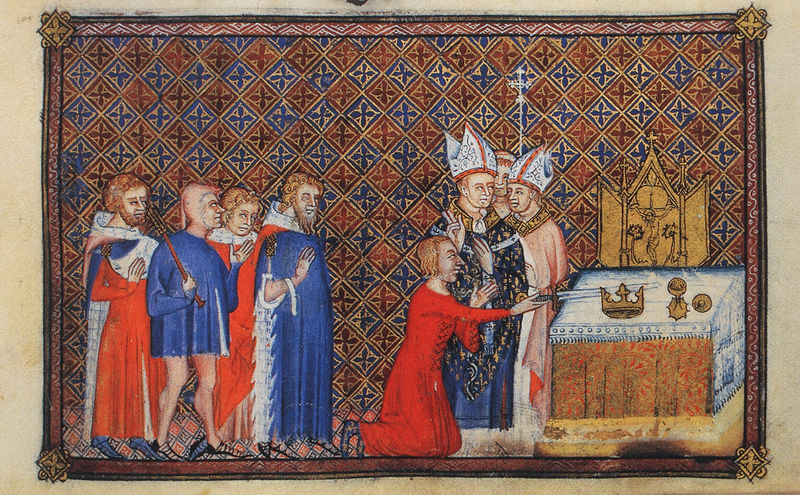
Titel: Buch zur Krönung Charles V von Frankreich/ Coronation Book of Charles V of France
Institution: British Library
Schlagwörter: blau, mann, weiß, menschen, braun, hintergrund, hut, männer, tisch, rot, malerei, muster, ornament, teppich, bart, bärte, wand, rahmen, tischtuch, gewand, gold, kelch, mantel, krone, locken, bischof, könig, thron, wandteppich, wandmalerei, buch, kreuz, schwert, knien, mäntel, altar, jesus, mittelalter, krönung, priester, mönch, bischöfe, geistliche, mönche, tiara, lilien, heilig, schrein, insignien, tabernakel, mitren, reliquien, kränung